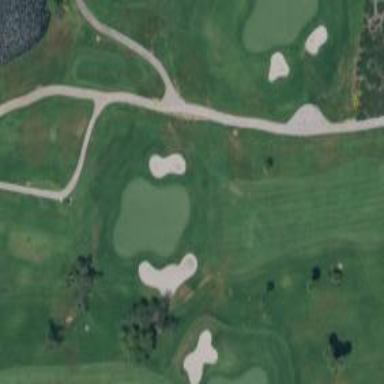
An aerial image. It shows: Golf hole.